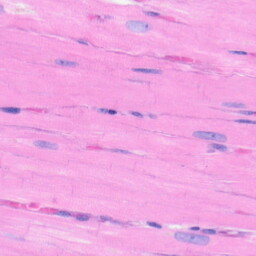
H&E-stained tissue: Heart